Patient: sex F, age 35
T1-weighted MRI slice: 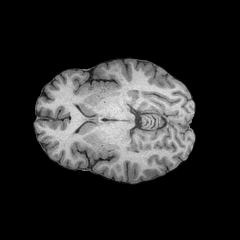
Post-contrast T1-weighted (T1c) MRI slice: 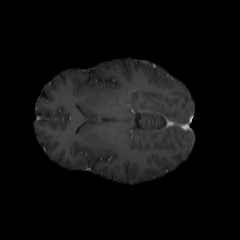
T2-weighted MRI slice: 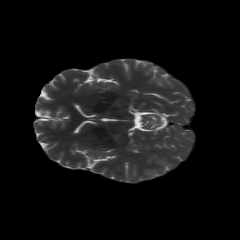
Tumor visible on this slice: no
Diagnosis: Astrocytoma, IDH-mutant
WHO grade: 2